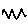
Label: zigzag